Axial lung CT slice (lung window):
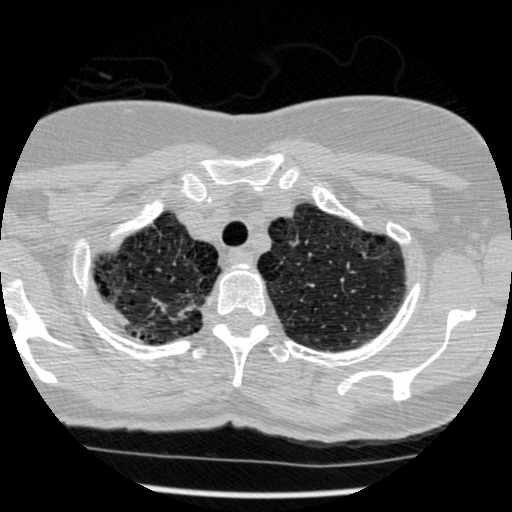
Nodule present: no